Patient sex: F
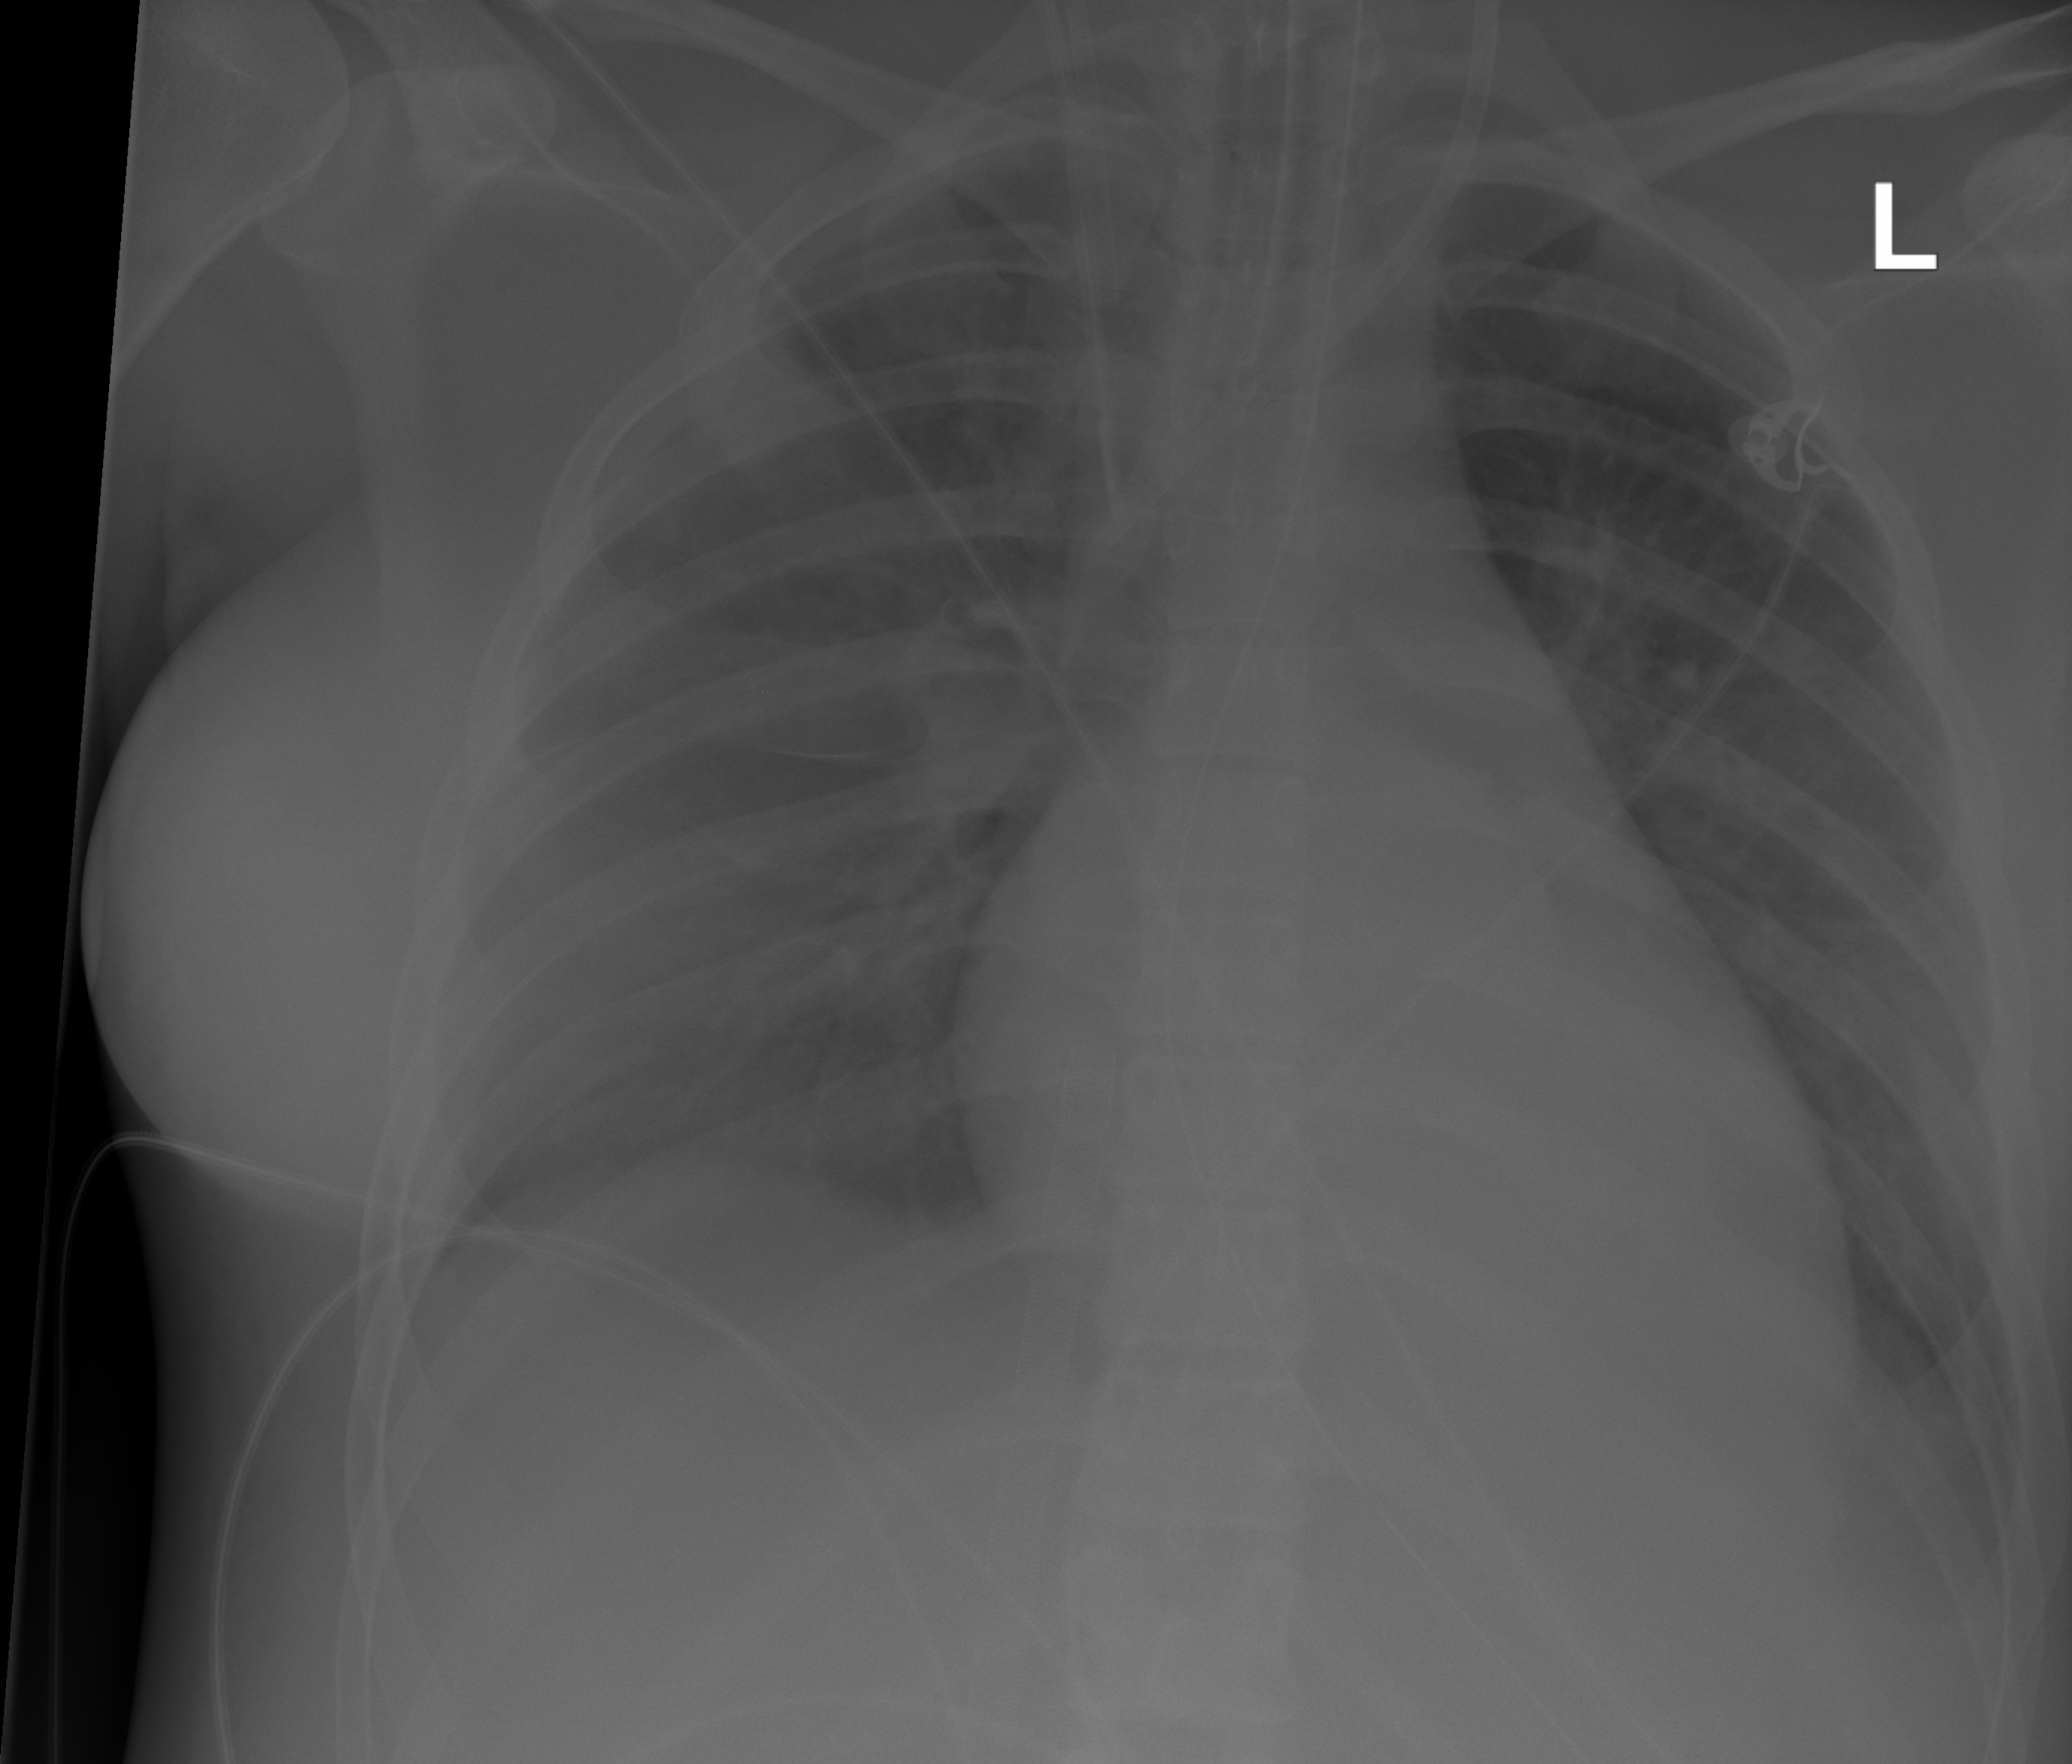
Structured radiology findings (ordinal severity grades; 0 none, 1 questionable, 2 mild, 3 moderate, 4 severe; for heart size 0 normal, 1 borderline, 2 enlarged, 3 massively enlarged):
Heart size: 0
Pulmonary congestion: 2
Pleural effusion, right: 2
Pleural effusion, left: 2
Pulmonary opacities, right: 2
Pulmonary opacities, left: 2
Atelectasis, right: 2
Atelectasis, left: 2